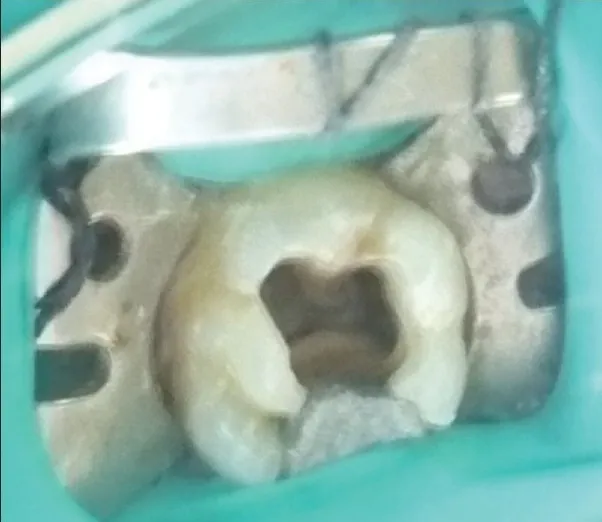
Clinical presentation of 26.
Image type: radiology (x_ray)